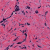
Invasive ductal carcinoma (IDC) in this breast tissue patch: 0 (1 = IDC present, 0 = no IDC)